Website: apple
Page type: customer-info-address
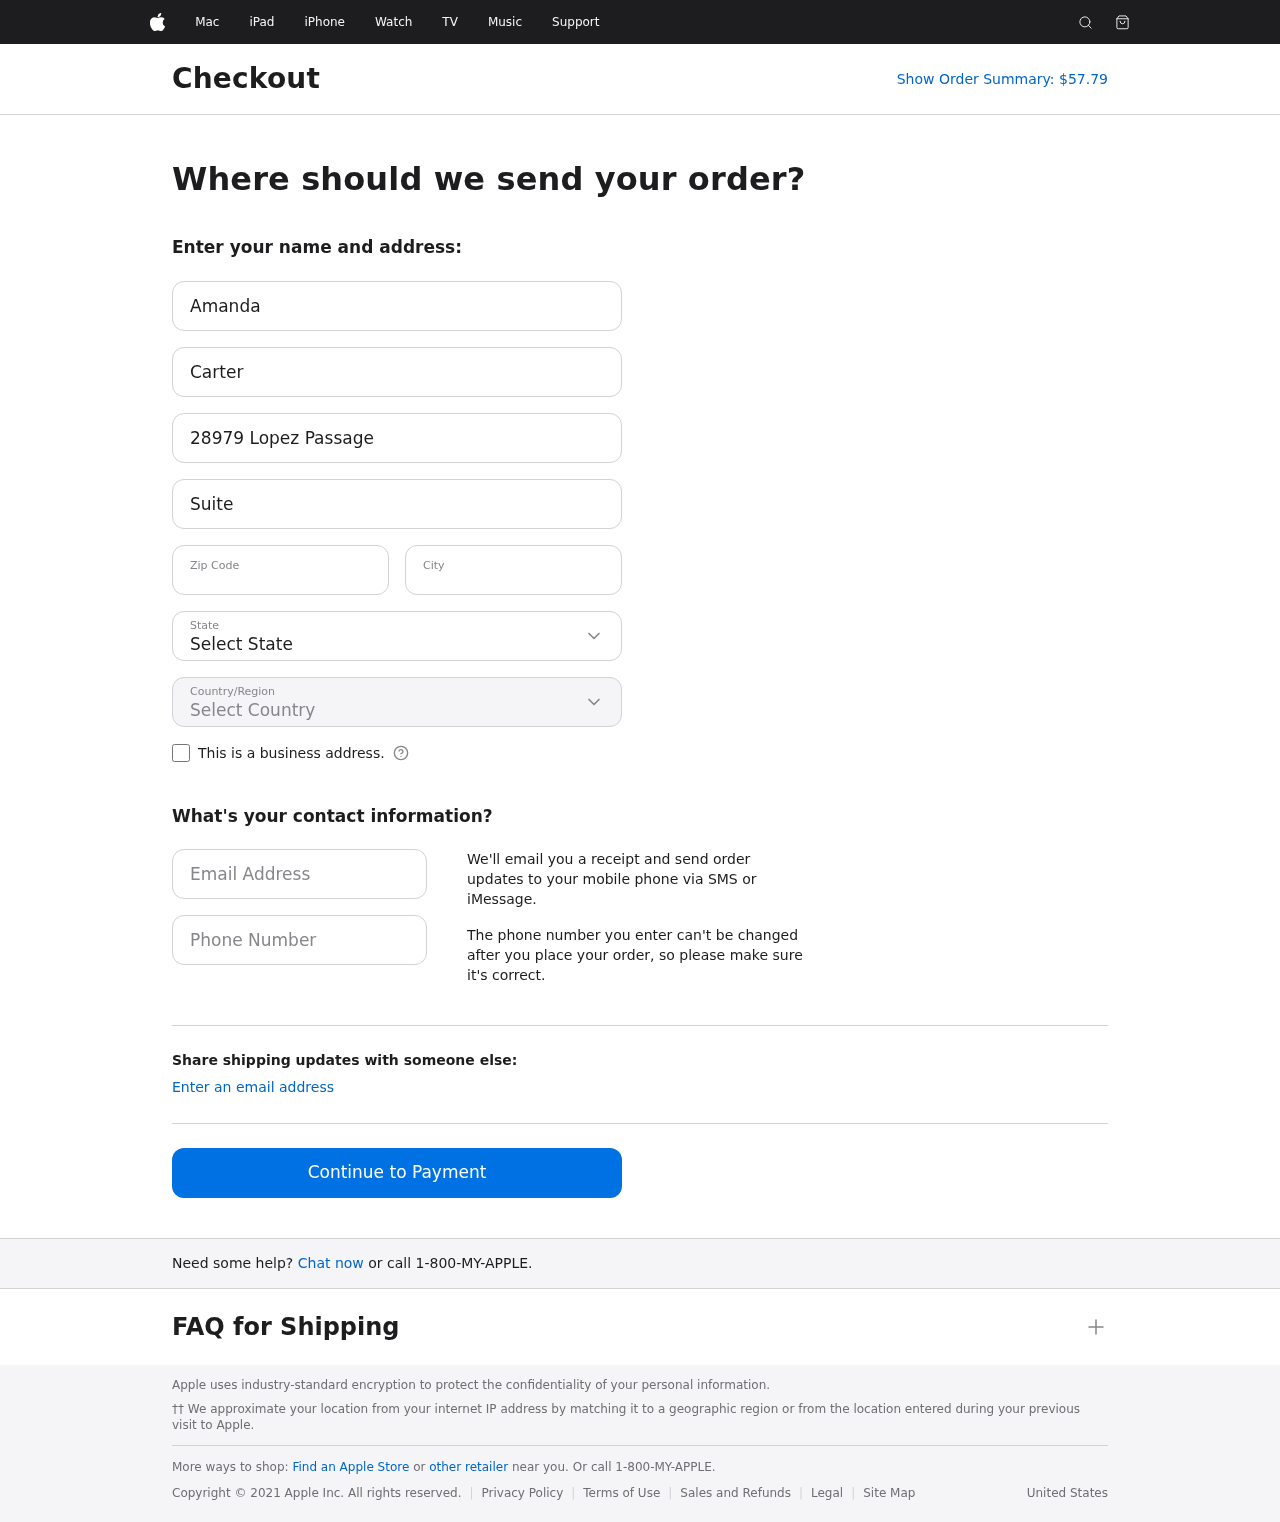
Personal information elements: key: PII_CITY
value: North Wendyport
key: PII_COUNTRY
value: United States
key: PII_EMAIL
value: amanda.carter@hotmail.com
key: PII_FIRSTNAME
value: Amanda
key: PII_LASTNAME
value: Carter
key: PII_PHONE
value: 7534604458
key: PII_POSTCODE
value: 15387
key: PII_STATE
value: Wisconsin
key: PII_STREET
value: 28979 Lopez Passage
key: PII_STREET2
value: Suite 705
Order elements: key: ORDER_TOTAL
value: Show Order Summary: $57.79